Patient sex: M
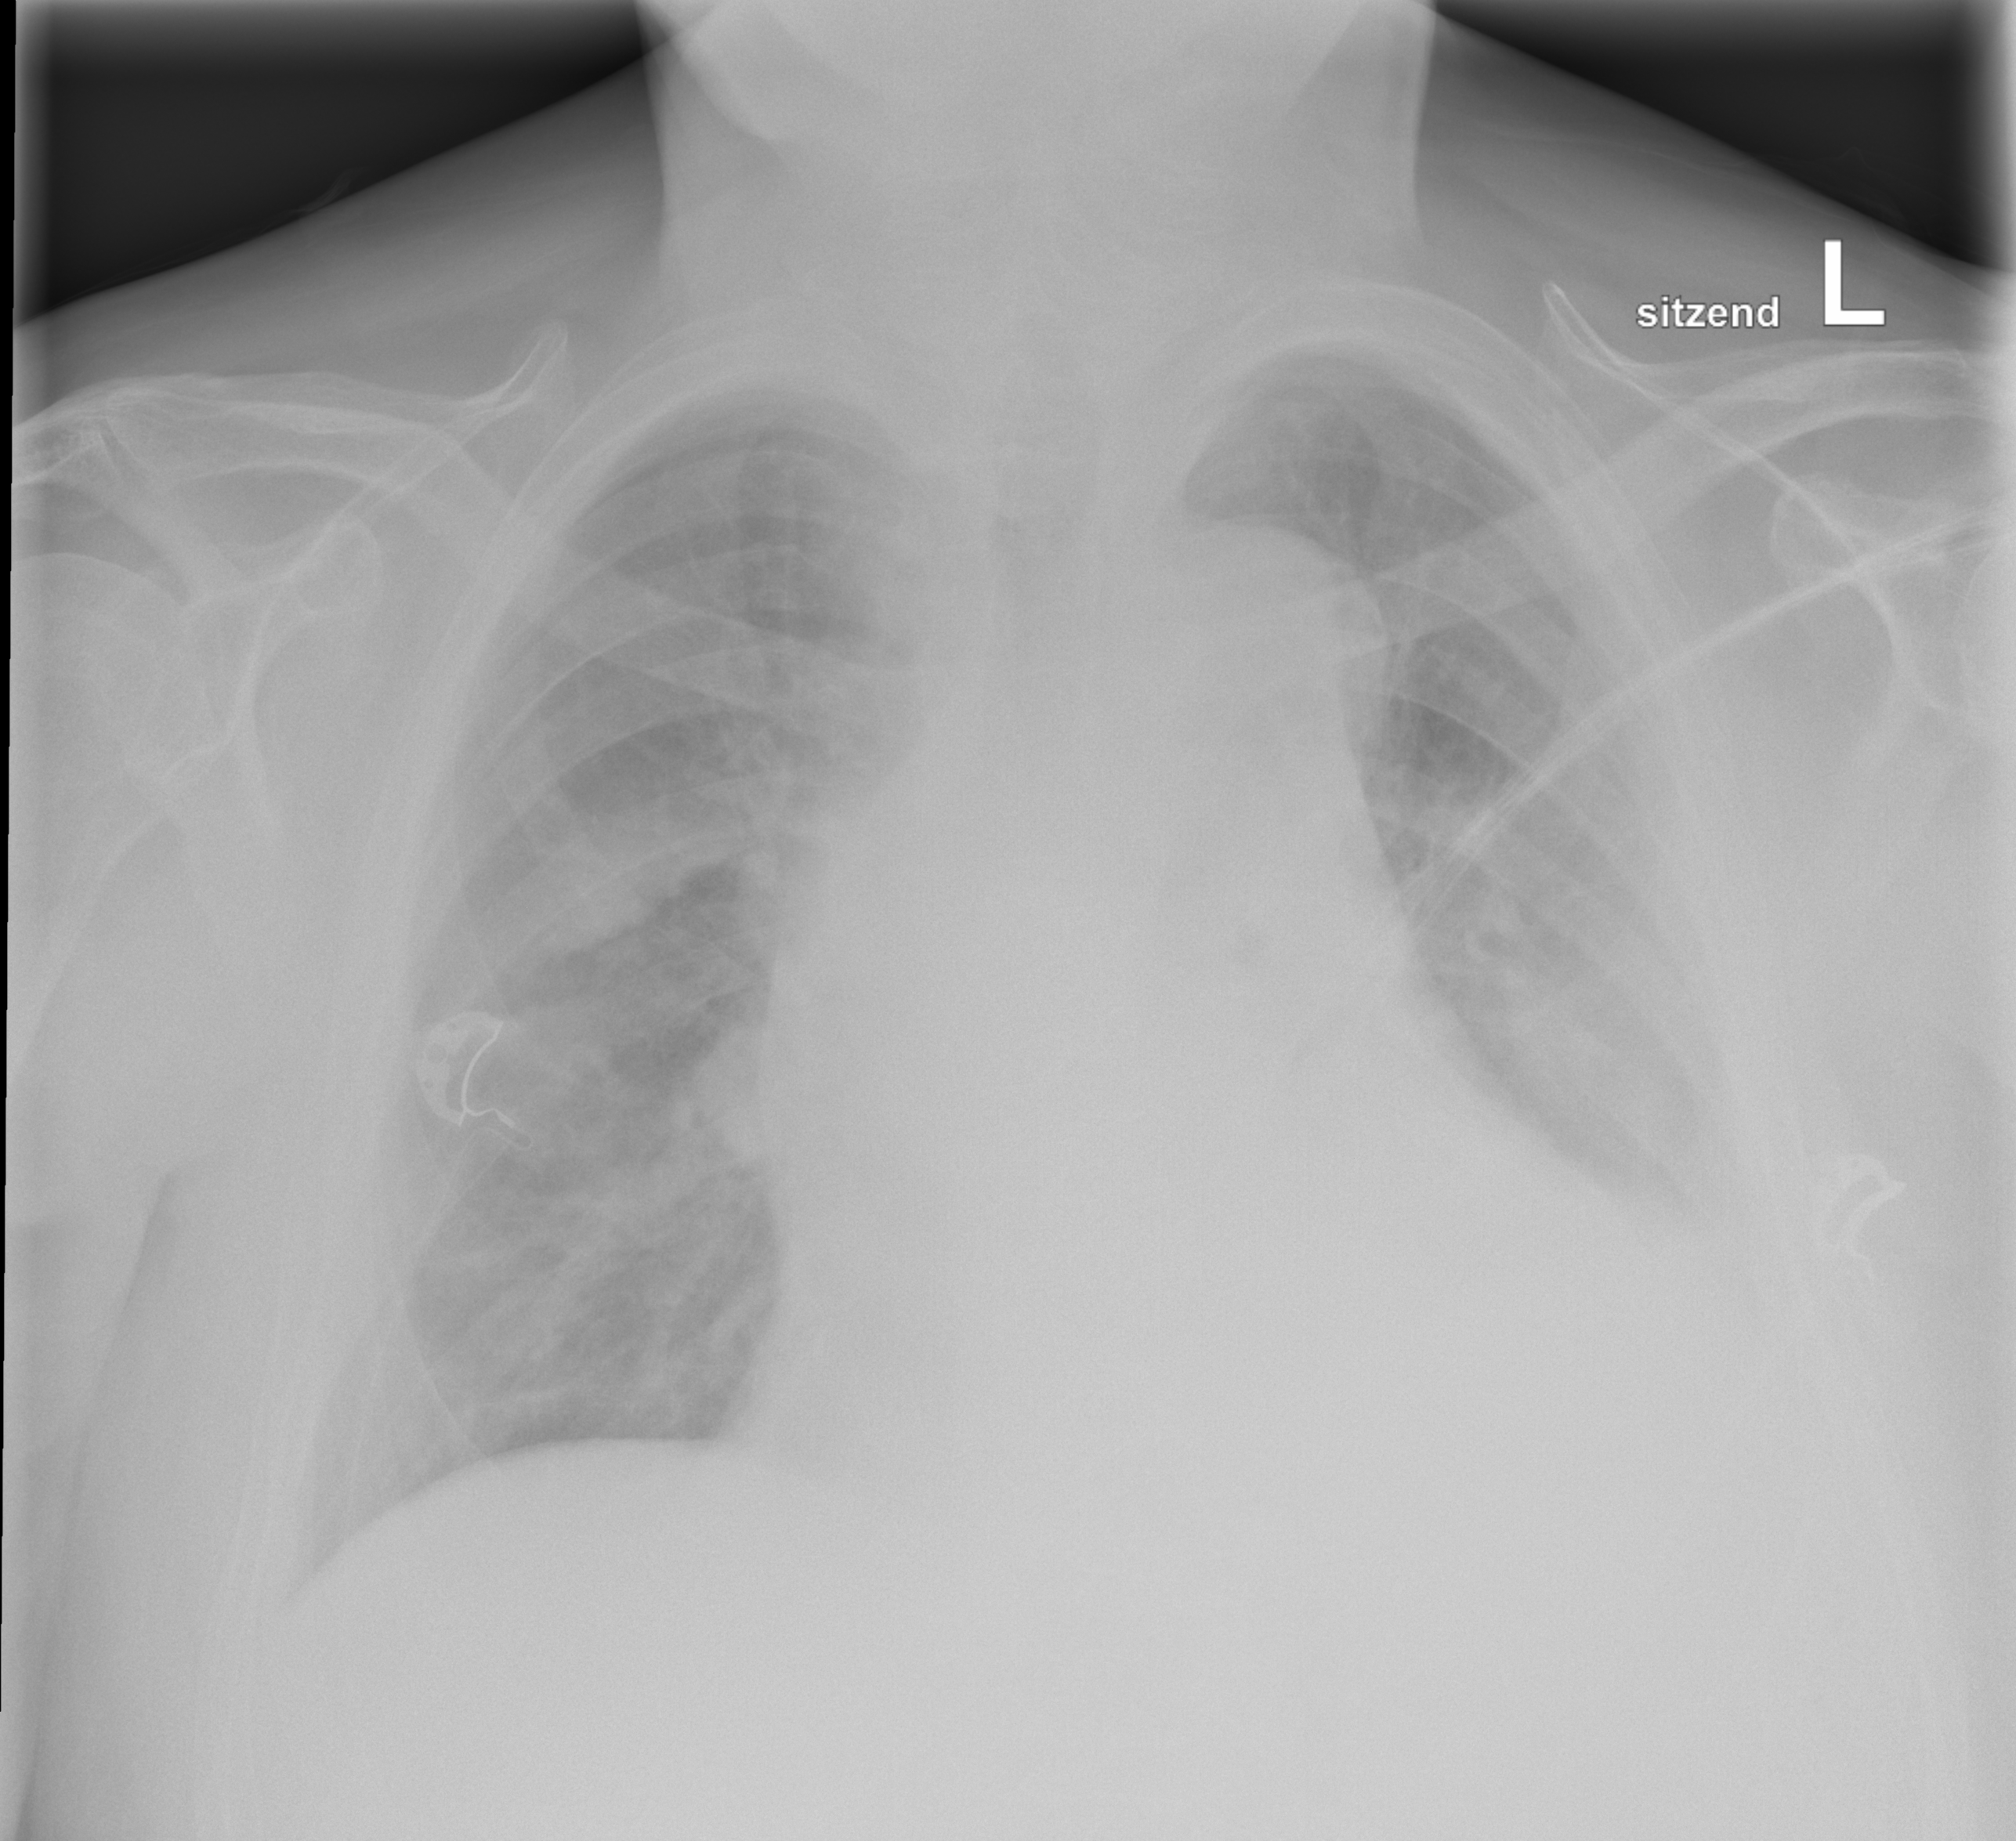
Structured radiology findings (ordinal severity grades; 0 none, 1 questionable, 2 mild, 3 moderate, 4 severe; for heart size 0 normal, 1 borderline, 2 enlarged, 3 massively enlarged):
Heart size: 2
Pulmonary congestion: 2
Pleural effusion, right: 0
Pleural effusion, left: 2
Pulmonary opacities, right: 0
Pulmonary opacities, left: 0
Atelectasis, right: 1
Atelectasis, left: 2